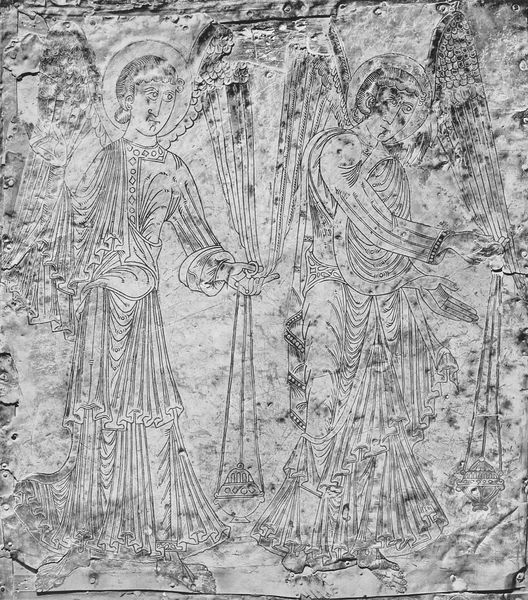
Titel: Arca Santa aus Oviedo
Institution: Oviedo, Camera Santa (Kathedrale)
Schlagwörter: flügel, mann, marmor, männer, zeichnung, stein, gewand, gewänder, engel, relief, weizen, wandgemälde, ring, barfuss, heiligenschein, mittelalter, weihrauch, übergabe, heilige, heilig, mürre, menzeichnung